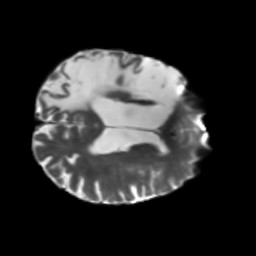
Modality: T2w
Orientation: axial
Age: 71
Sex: male
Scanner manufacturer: siemens
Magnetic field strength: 3 T
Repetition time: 5.47 s
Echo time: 0.0854 s